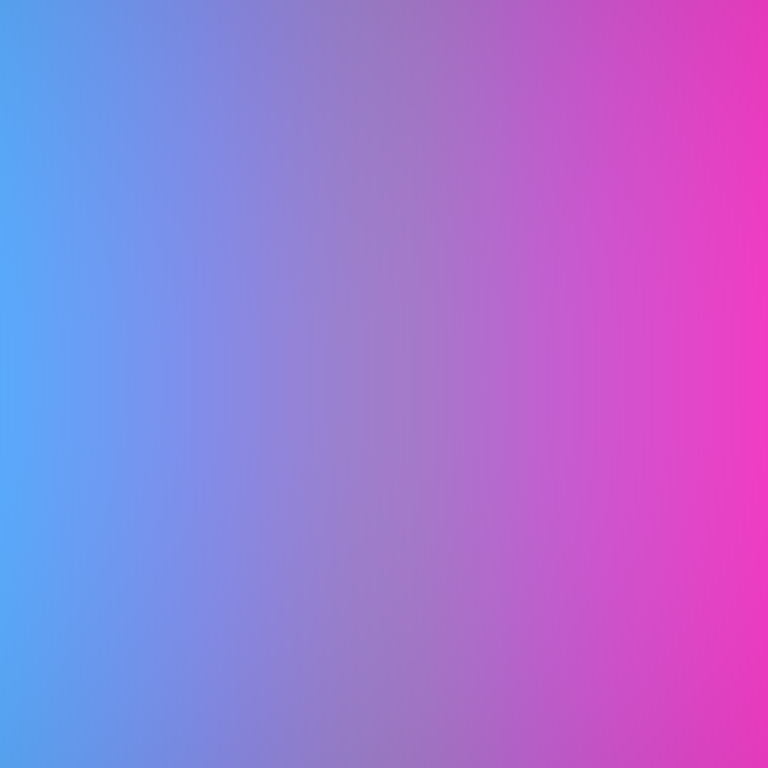
Abstract light effect, smooth gradient from soft blue to vibrant pink, dreamy atmosphere, diffuse glow, no room, no furniture, no objects.